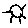
Label: sun